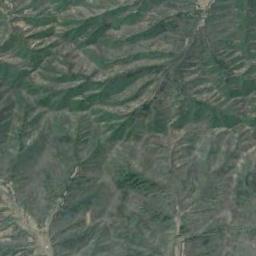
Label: mountain